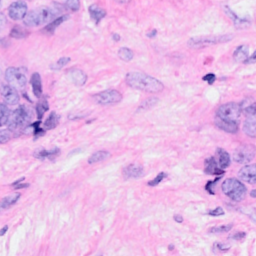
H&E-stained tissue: Breast